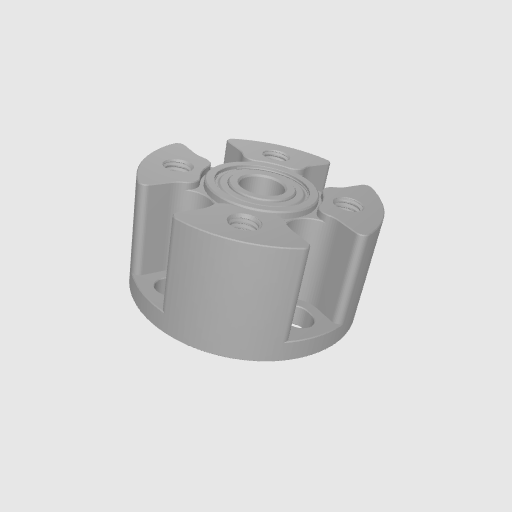
Part: DualBearingPillowBlock6ID